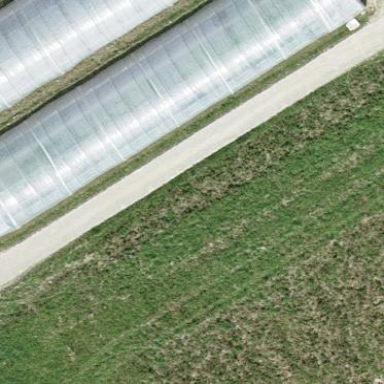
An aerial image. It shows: Greenhouse used for horticulture.